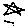
Label: star